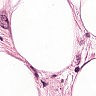
Metastatic tissue present: yes